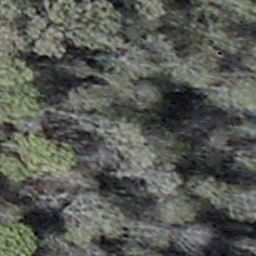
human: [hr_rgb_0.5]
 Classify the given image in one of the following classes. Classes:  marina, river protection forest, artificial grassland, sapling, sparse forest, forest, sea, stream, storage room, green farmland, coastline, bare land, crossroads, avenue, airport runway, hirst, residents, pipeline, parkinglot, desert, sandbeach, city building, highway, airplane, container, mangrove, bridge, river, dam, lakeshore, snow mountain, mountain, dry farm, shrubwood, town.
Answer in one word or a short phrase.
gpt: shrubwood